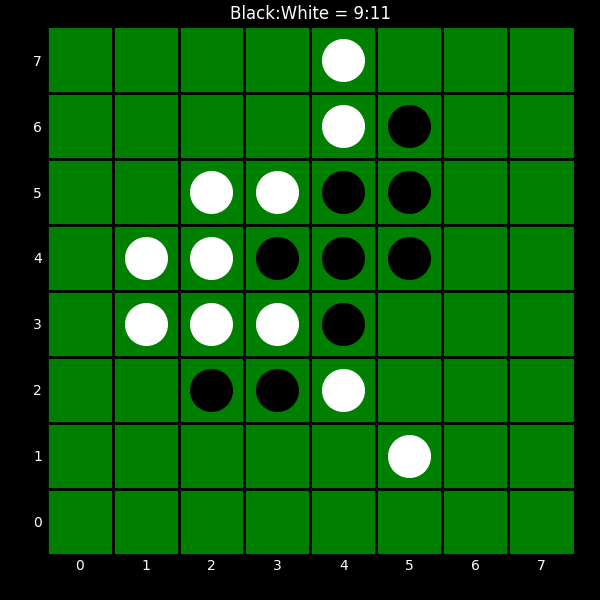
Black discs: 9
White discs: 11